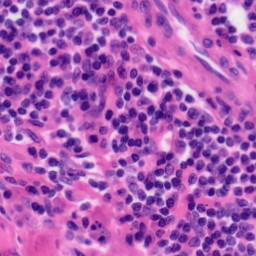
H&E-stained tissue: Tonsil